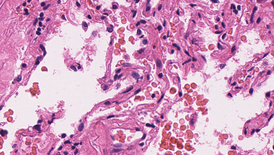
Tumor epithelial tissue: no
Tumor-associated stroma tissue: no
Normal tissue: yes